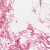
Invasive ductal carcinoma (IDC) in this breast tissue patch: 0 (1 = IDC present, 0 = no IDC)